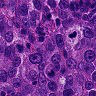
Metastatic tissue present: yes